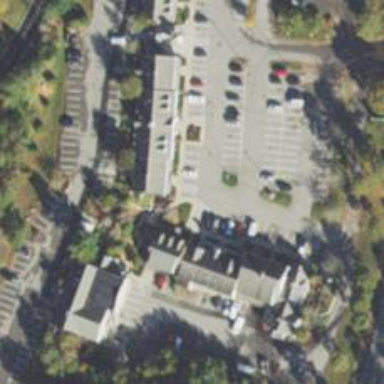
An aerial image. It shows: Parking space.